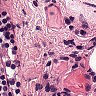
Metastatic tissue present: no